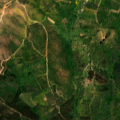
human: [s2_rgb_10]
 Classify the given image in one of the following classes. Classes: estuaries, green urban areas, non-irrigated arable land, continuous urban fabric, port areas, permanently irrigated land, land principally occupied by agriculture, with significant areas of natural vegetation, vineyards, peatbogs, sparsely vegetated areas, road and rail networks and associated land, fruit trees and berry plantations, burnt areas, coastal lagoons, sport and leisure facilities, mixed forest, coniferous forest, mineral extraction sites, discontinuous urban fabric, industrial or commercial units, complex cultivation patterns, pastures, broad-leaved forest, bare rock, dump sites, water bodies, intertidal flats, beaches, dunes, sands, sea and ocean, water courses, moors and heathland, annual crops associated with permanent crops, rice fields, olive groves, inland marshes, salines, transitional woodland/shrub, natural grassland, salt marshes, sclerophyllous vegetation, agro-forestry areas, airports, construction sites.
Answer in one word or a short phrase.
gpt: vineyards, olive groves, land principally occupied by agriculture, with significant areas of natural vegetation, mixed forest, transitional woodland/shrub